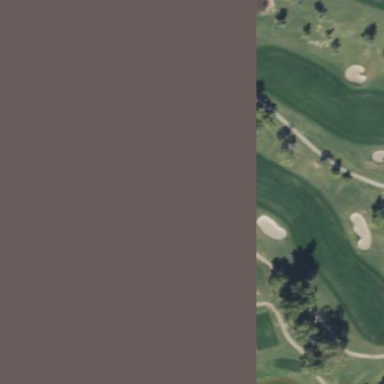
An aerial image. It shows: Scenic golf fairway.